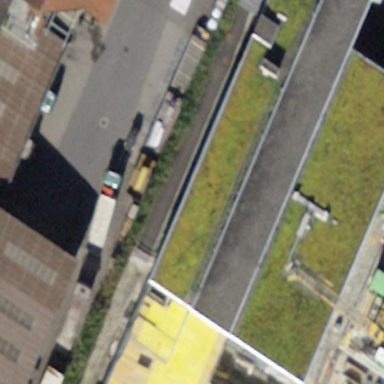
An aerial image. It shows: Industrial building.